八年级 · 计数
种菜能手李大叔种植了一批新品种黄瓜, 为了考虑这种黄瓜的生长情况, 他随机抽查了部分黄瓜藤(单位: 株)上长出的黄瓜根数, 得到如下的统计图(1)和图(2), 请根据相关信息, 解答下列问

图(1)

图(2)

( I ) 这次共抽查了 \$ \qquad \$株黄瓜藤, 图 $(1)$ 中 $m$ 的值为 \$ \qquad \$
(II)求统计的这组数据的平均数、众数和中位数(结果取整数)
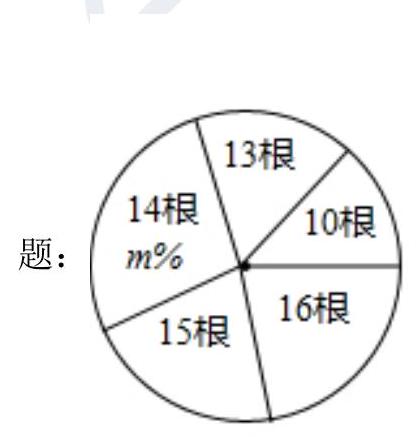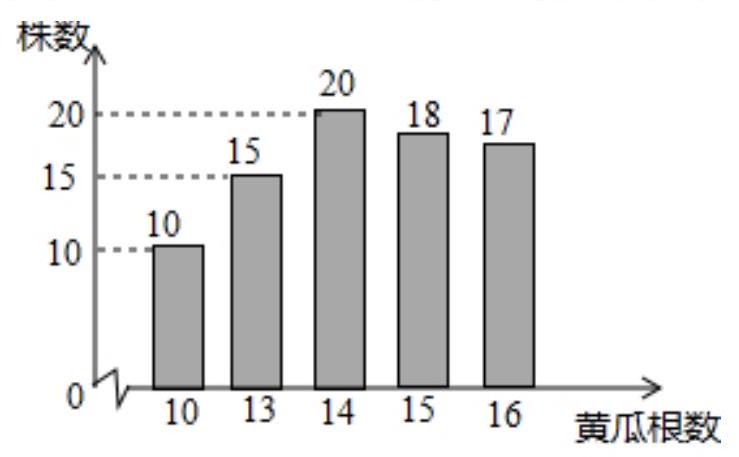
答案: (1)本次抽查的花瓜藤共 $10+15+20+18+17=80$ 株;

长有 14 根花瓜所占百分比 $m \%=\frac{20}{80} \times 100 \%=25 \%$,

$\therefore m=25$,

故答案为: 80,25 ;

(2)平均数为: $\frac{10 \times 10+13 \times 15+14 \times 20+15 \times 18+16 \times 17}{80} \approx 14($ 根),

众数为 $14\left(\right.$ 根), 中位数为 $\frac{14+14}{2}=14$ (根)

所以平均数为 14 根, 众数为 14 根, 中位数为 14 根.